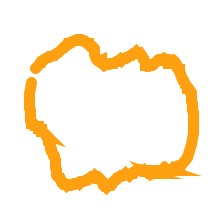
Shape: circle